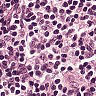
Metastatic tissue present: no